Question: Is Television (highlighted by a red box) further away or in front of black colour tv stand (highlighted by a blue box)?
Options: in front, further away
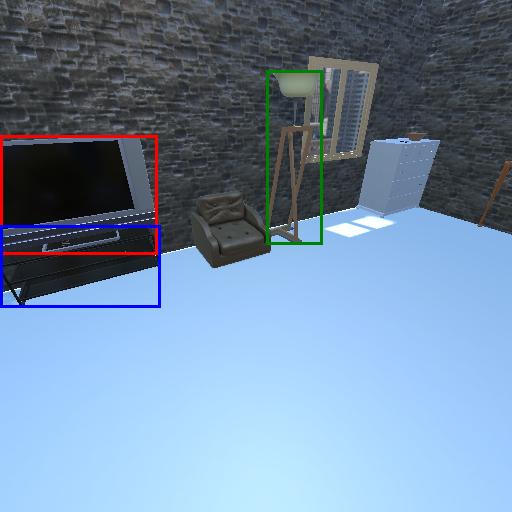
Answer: in front